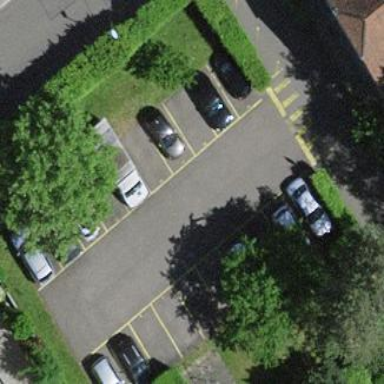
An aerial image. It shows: Street-side parking area with asphalt surface.